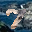
Label: 7